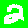
Digit: 2